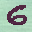
Label: 6